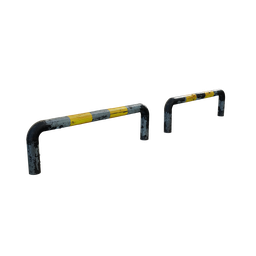
Label: architecture